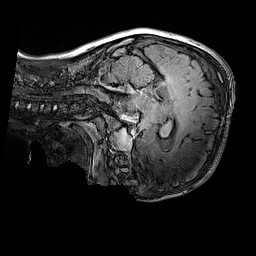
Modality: FLAIR
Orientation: sagittal
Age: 11
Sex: male
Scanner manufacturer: siemens
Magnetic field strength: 3 T
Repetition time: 5 s
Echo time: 0.388 s